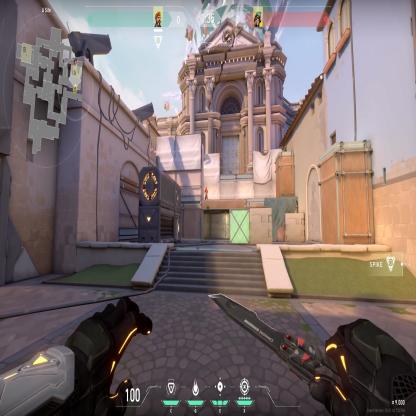
Label: enemy